Question: Whenever I open some help within eclipse I get a page saying:
> Server Error. The following error occurred: [code=CANT_CONNECT_LOOPBACK] Cannot connect due to potential loopback problems
I'm running Ubuntu 10.04.
Any ideas what this can be?
Some commands outputs (some private info replaced):
'''
$ ifconfig -a
eth0 Link encap:Ethernet HWaddr 00:xx:xx:xx:xx:xx
inet addr:123.12.123.235 Bcast:123.12.456.255 Mask:255.255.254.0
inet6 addr: fe80::xxx:eff:xxxx:xxxx/64 Scope:Link
UP BROADCAST RUNNING MULTICAST MTU:1500 Metric:1
RX packets:<PHONE> errors:0 dropped:0 overruns:0 frame:0
TX packets:<PHONE> errors:0 dropped:0 overruns:0 carrier:0
collisions:0 txqueuelen:1000
RX bytes:829265876 (829.2 MB) TX bytes:242912202 (242.9 MB)
Memory:f3200000-f3220000
lo Link encap:Local Loopback
inet addr:127.0.0.1 Mask:255.0.0.0
inet6 addr: ::1/128 Scope:Host
UP LOOPBACK RUNNING MTU:16436 Metric:1
RX packets:125 errors:0 dropped:0 overruns:0 frame:0
TX packets:125 errors:0 dropped:0 overruns:0 carrier:0
collisions:0 txqueuelen:0
RX bytes:15910 (15.9 KB) TX bytes:15910 (15.9 KB)
$ route -n
Kernel IP routing table
Destination Gateway Genmask Flags Metric Ref Use Iface
123.12.123.0 0.0.0.0 255.255.254.0 U 1 0 0 eth0
169.254.0.0 0.0.0.0 255.255.0.0 U 1000 0 0 eth0
0.0.0.0 123.12.456.254 0.0.0.0 UG 0 0 0 eth0
$ sudo netstat -anp
Active Internet connections (servers and established)
Proto Recv-Q Send-Q Local Address Foreign Address State PID/Program name
tcp 0 0 0.0.0.0:111 0.0.0.0:* LISTEN 765/portmap
tcp 0 0 0.0.0.0:22 0.0.0.0:* LISTEN 871/sshd
tcp 0 0 127.0.0.1:631 0.0.0.0:* LISTEN 1181/cupsd
tcp 0 0 0.0.0.0:52068 0.0.0.0:* LISTEN 786/rpc.statd
tcp 0 0 127.0.0.1:3306 0.0.0.0:* LISTEN 1186/mysqld
tcp 0 0 0.0.0.0:53709 0.0.0.0:* LISTEN -
tcp 0 0 123.12.123.235:755 123.12.5.48:2049 ESTABLISHED -
tcp 0 0 123.12.123.235:60793 123.12.5.129:8080 ESTABLISHED 2264/firefox-bin
tcp 0 0 123.12.123.235:57940 123.12.5.43:8080 ESTABLISHED 2264/firefox-bin
tcp 0 0 123.12.123.235:57928 123.12.5.43:8080 CLOSE_WAIT 2247/google-chrome
tcp 0 0 123.12.123.235:35767 123.12.5.129:8080 ESTABLISHED 2247/google-chrome
tcp 0 0 123.12.123.235:57930 123.12.5.43:8080 ESTABLISHED 2247/google-chrome
tcp 0 0 123.12.123.235:57931 123.12.5.43:8080 CLOSE_WAIT 2247/google-chrome
tcp6 0 0 :::80 :::* LISTEN 1278/apache2
tcp6 0 0 :::22 :::* LISTEN 871/sshd
tcp6 0 0 ::1:631 :::* LISTEN 1181/cupsd
tcp6 0 0 :::55934 :::* LISTEN 1956/eclipse
tcp6 0 0 :::5900 :::* LISTEN 1792/vino-server
udp 0 0 0.0.0.0:35631 0.0.0.0:* 912/avahi-daemon: r
udp 0 0 0.0.0.0:962 0.0.0.0:* 786/rpc.statd
udp 0 0 0.0.0.0:68 0.0.0.0:* 1575/dhclient
udp 0 0 0.0.0.0:46149 0.0.0.0:* -
udp 0 0 0.0.0.0:5353 0.0.0.0:* 912/avahi-daemon: r
udp 0 0 0.0.0.0:111 0.0.0.0:* 765/portmap
udp 0 0 0.0.0.0:36211 0.0.0.0:* 786/rpc.statd
udp 0 0 123.12.123.235:123 0.0.0.0:* 1689/ntpd
udp 0 0 127.0.0.1:123 0.0.0.0:* 1689/ntpd
udp 0 0 0.0.0.0:123 0.0.0.0:* 1689/ntpd
udp6 0 0 fe80::227:eff:fe07::123 :::* 1689/ntpd
udp6 0 0 ::1:123 :::* 1689/ntpd
udp6 0 0 :::123 :::* 1689/ntpd
'''
'Active UNIX domain sockets (servers and established)' due to post size limit.
My proxy bypass settings:

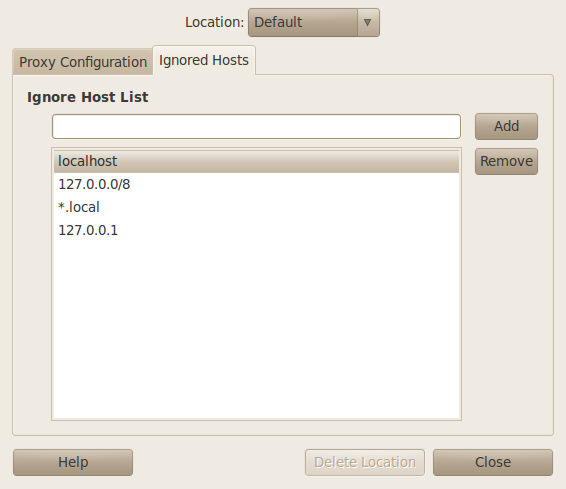
Answer: I know this is a late answer, but I had the same problem and resolved it, so to tie up this one...
This is a combination of two bugs:
(i) Eclipse's internal help browser doesn't use the Eclipse proxy settings! See:
<URL>
(and the bugs referenced in comment #7 therein)
(ii) Ubuntu's proxy support is horribly broken in certain subtle ways. See:
<URL>
The fix/workaround is to manually set the no_proxy environment variable before running eclipse (as reported in the Eclipse #308035 bug referenced from the 318969 one) e.g.
'''
export no_proxy=127.0.0.1,localhost
eclipse &
'''
Help then launches correctly within Eclipse. Of course, once Eclipse is launched (thus running its own internal HTTP server), you can also access the local help manually from another browser (or, if within the 'can't access 127.0.0.1' screen, there's an icon at the top to launch in an external window --> default system browser).
This may well apply on other Linux distros using Gnome.
[Couldn't post the 308035 bug link because my low reputation means I can only post 2 hyperlinks :-( Getting excited at this privilege come 10 reputation points :-)]